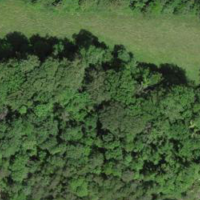
EUNIS habitat code: 41
Species observed at this site:
Angelica sylvestris